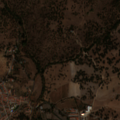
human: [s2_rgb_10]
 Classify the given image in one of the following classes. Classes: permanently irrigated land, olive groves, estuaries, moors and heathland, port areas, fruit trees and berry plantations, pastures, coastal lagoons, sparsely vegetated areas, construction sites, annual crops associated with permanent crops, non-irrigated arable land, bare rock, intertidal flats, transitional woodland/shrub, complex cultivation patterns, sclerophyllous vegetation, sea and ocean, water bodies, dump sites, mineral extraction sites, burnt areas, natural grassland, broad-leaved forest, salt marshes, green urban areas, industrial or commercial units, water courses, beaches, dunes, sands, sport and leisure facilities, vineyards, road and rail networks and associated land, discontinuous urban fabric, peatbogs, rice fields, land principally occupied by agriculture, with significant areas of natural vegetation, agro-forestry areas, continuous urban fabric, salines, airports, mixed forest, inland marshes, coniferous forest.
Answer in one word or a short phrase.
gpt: discontinuous urban fabric, complex cultivation patterns, agro-forestry areas, broad-leaved forest, transitional woodland/shrub